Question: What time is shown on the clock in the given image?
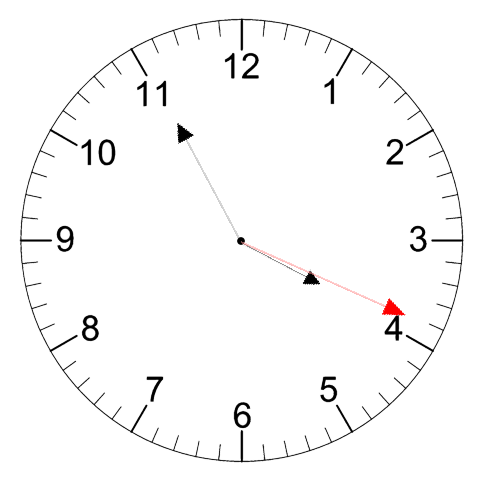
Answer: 03:55:19